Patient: sex F, age 75
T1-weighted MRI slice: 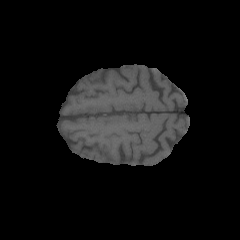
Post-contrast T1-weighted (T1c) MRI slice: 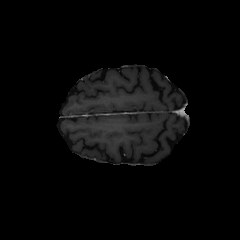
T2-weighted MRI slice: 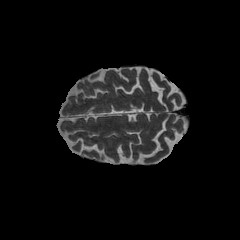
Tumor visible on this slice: no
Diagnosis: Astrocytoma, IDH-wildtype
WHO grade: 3